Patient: sex M, age 31
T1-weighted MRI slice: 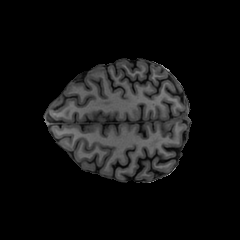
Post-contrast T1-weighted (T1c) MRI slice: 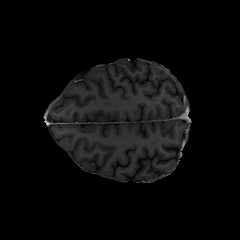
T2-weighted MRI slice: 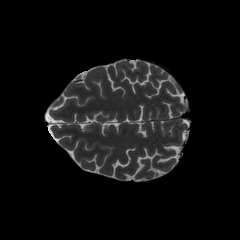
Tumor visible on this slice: no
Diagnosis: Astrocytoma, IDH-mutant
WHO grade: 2